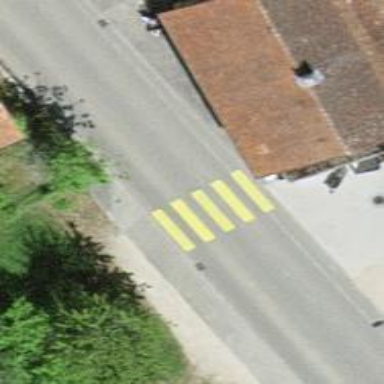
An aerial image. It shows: Uncontrolled zebra crossing on the road.